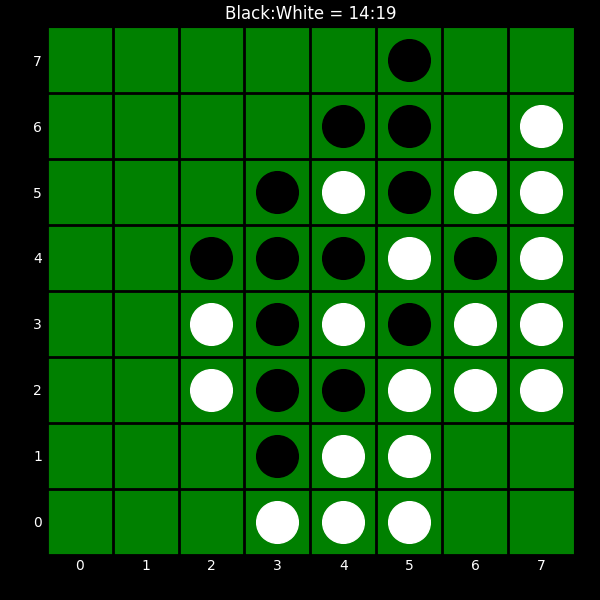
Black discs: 14
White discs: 19